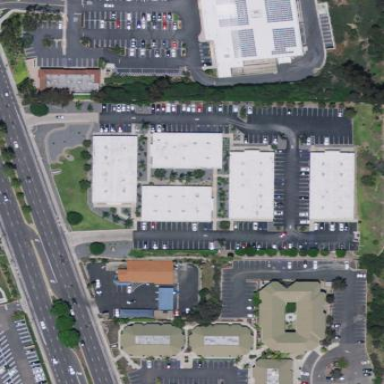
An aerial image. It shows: Commercial area.